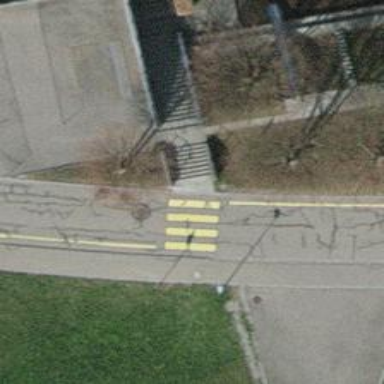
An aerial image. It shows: Marked road crossing.